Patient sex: M
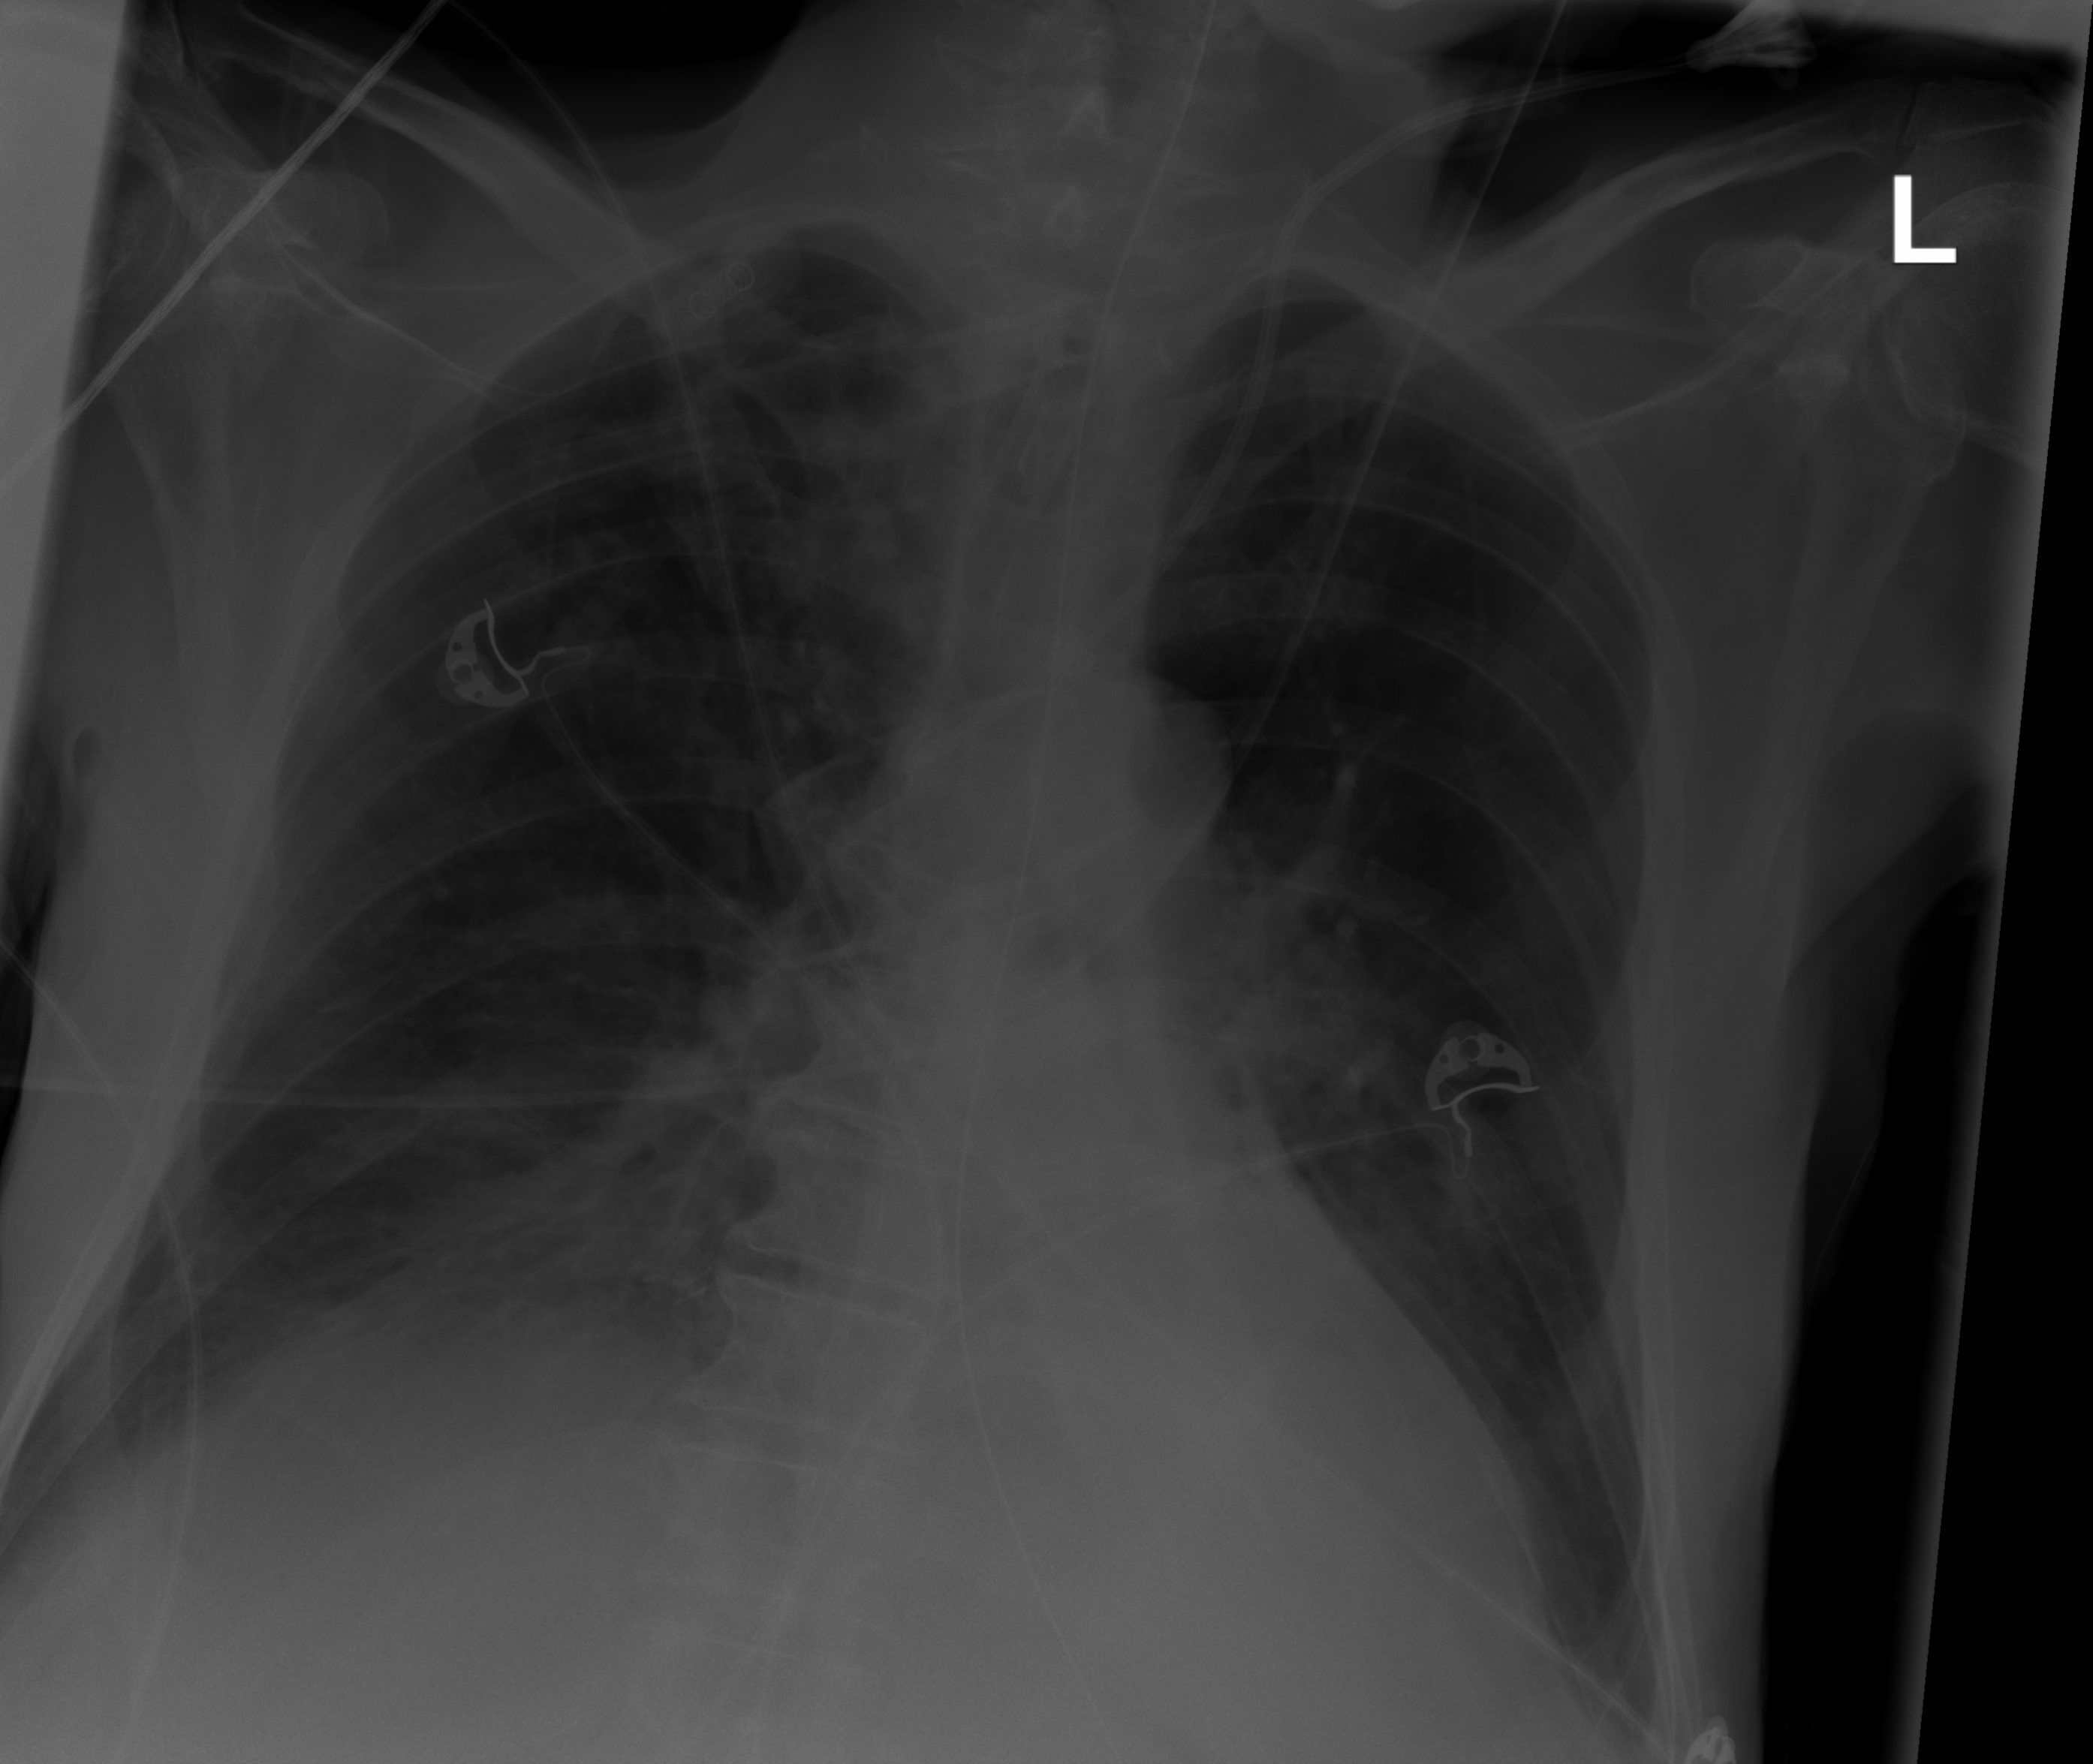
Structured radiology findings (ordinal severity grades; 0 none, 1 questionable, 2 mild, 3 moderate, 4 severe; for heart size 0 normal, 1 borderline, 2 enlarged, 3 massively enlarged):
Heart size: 2
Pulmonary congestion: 0
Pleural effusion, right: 2
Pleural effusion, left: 2
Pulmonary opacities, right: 0
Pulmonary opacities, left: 0
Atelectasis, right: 2
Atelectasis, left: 0